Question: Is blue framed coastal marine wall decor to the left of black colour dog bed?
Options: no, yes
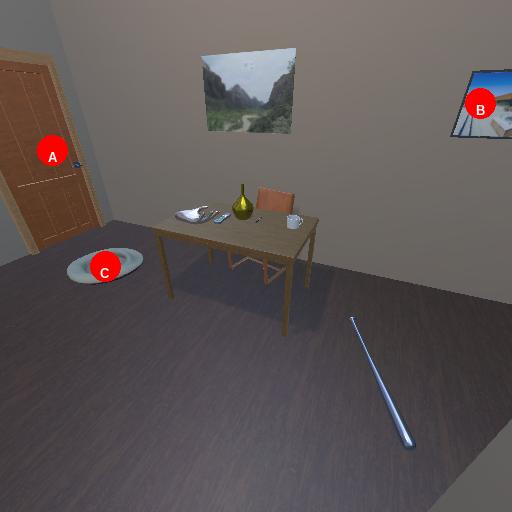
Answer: no